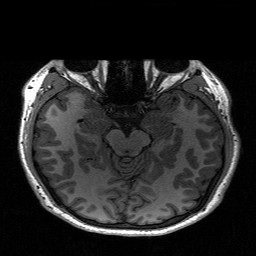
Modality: T1w
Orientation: coronal